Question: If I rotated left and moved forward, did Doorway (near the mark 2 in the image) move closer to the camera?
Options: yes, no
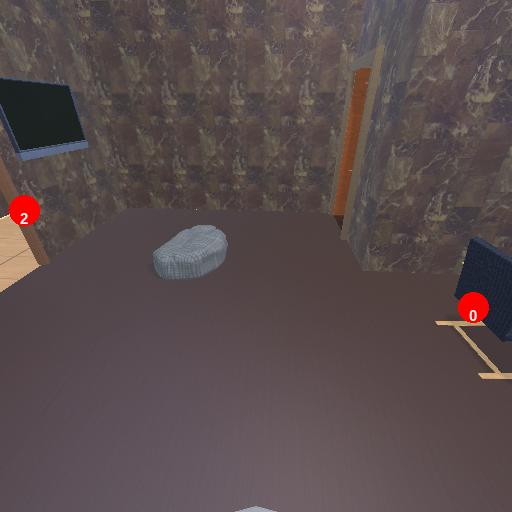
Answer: yes